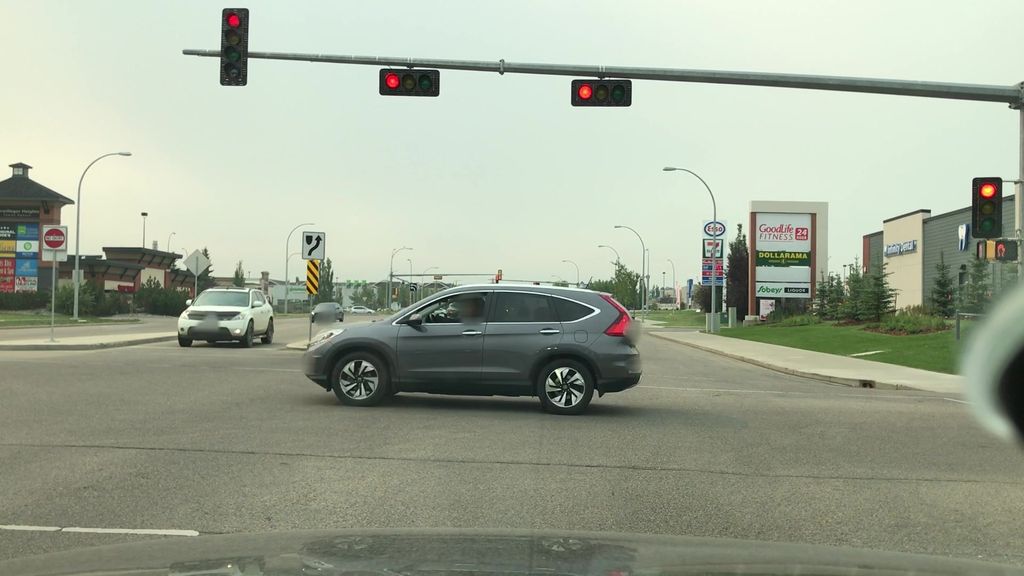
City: edmonton